Interaction volume radius: 10 \u00c5
Interaction volume height: 50 \u00c5
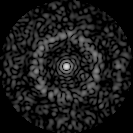
Disorder parameter: 0.8058